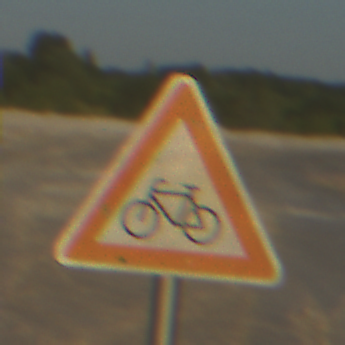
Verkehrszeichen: RadverkehrRechts
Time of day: SunriseSunset
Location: Outdoor (Beach)
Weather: Clear
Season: NotSpecified
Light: Natural